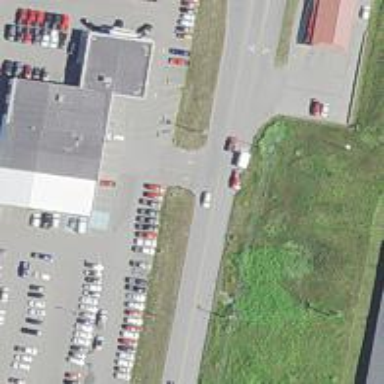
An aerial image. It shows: Retail building housing car shop.